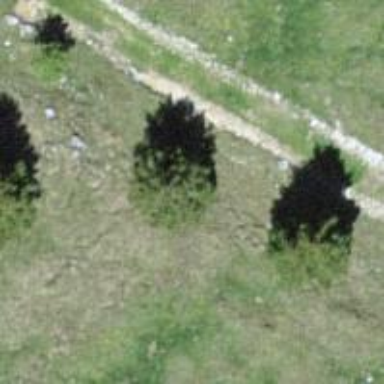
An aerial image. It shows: Needle-leaved tree in nature.